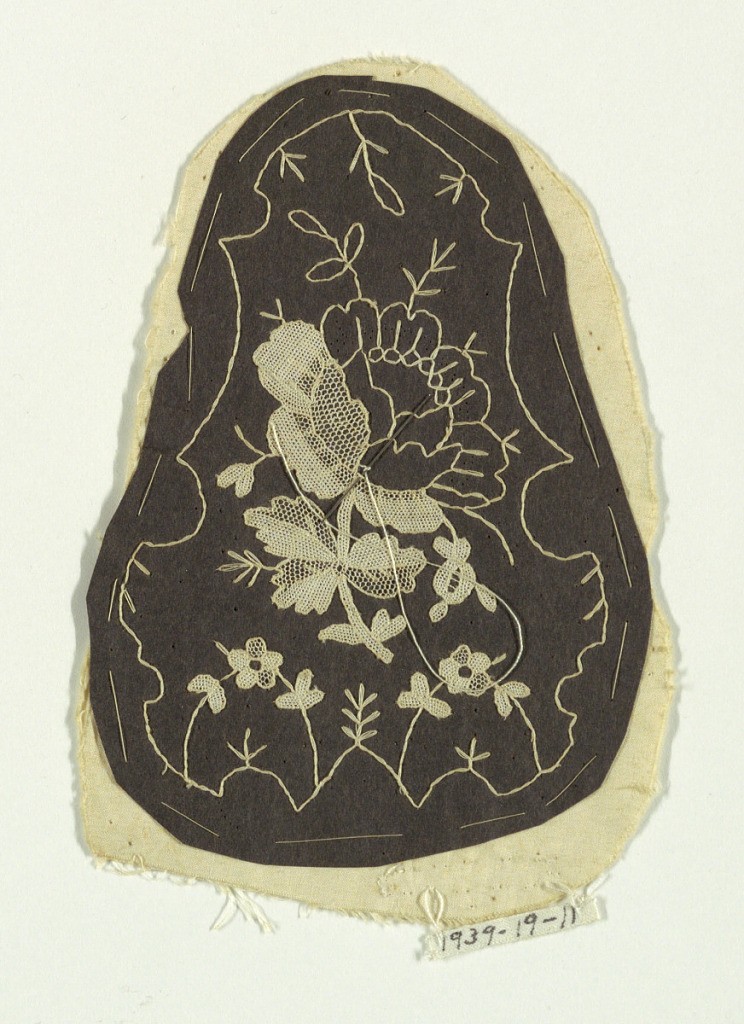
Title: Pattern with uncompleted lace
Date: late 19th century
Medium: paper, wool, linen Technique: needle lace with ground of loop and twist with loop and twist return
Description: Outlining thread is couched on pattern in design of a rose with bud and leaf, and a small five petalled flower with leaves. Part if the pattern has been worked.